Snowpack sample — Loveland Pass, Silver Plume, Colorado, USA (12/14/25, 10:50 AM MST)
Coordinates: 39.664, -105.882
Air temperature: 36 °F
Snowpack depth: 67 cm
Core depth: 10 cm
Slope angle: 6°, slope face: 326°
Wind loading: low
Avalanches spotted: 0
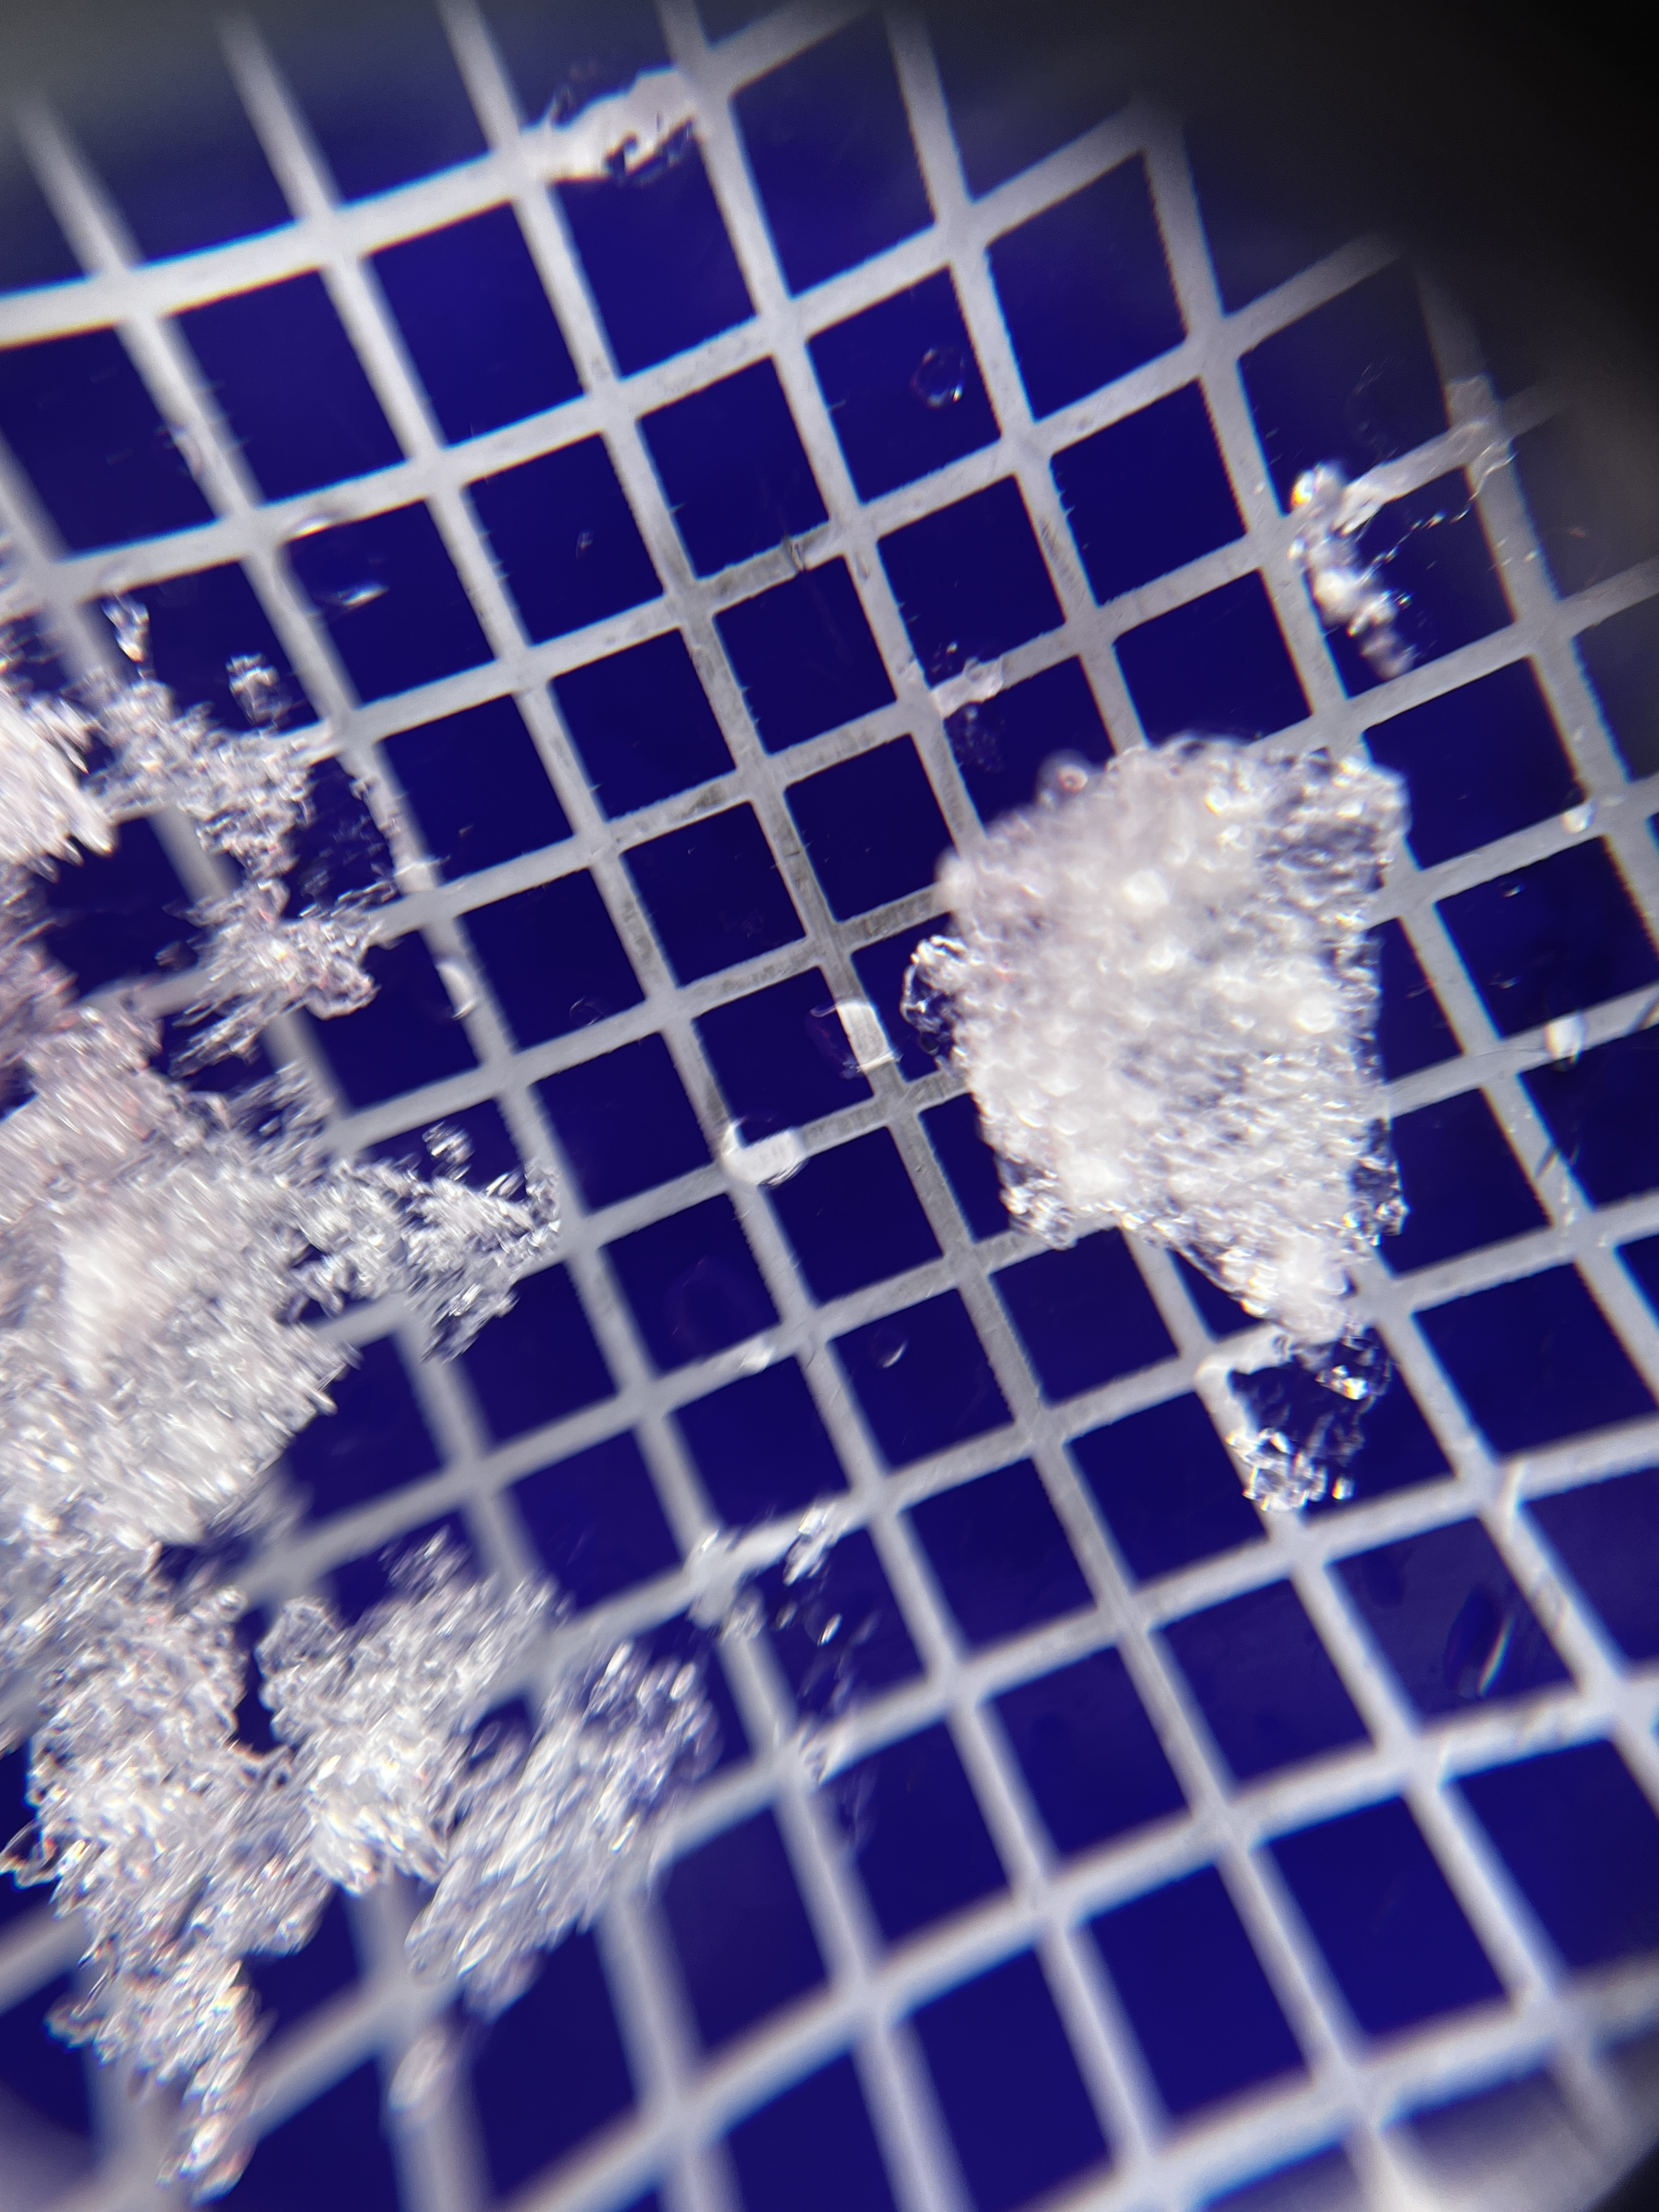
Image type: magnified_profile
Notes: No avalanches spotted, very late start to the season with minimal snowpack